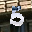
Label: 5